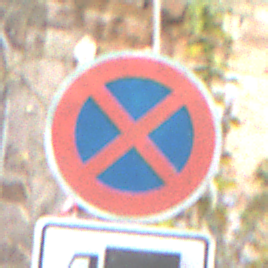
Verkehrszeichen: AbsolutesHalteverbot
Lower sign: MehrspurigeFahrzeugeFrei3
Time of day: MorningAfternoon
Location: Outdoor (Urban)
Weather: PartlyCloudy
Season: NotSpecified
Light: Natural